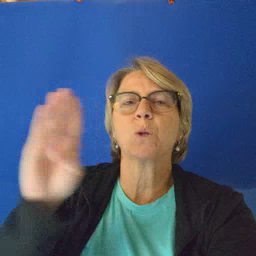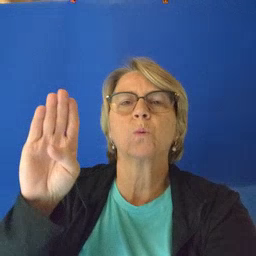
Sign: blue